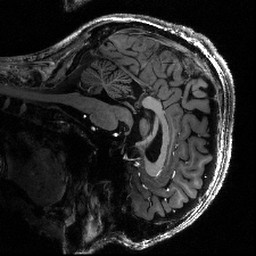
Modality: T1w
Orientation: sagittal
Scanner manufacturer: siemens
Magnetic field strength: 6.98 T
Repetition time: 2.5 s
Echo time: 0.00405 s